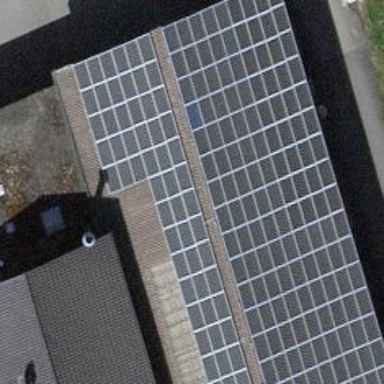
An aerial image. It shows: Solar power generator.